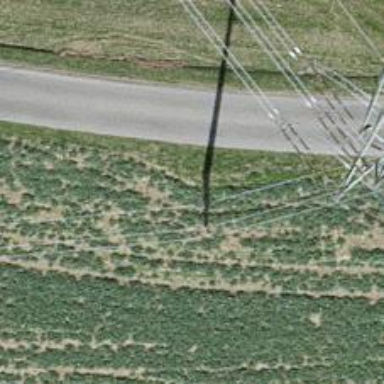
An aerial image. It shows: Power pole.